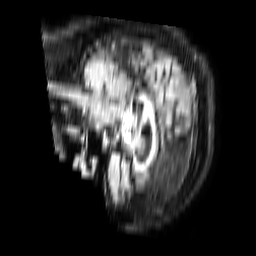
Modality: FLAIR
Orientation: sagittal
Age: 63
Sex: male
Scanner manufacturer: philips
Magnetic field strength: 3 T
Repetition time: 11 s
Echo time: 0.12 s